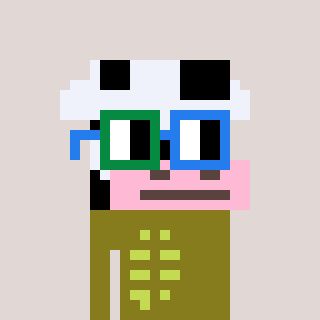
a pixel art character with square green and blue glasses, a cow-shaped head and a gunk-colored body on a warm background